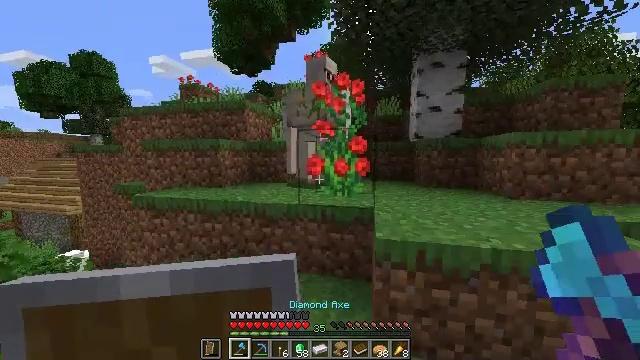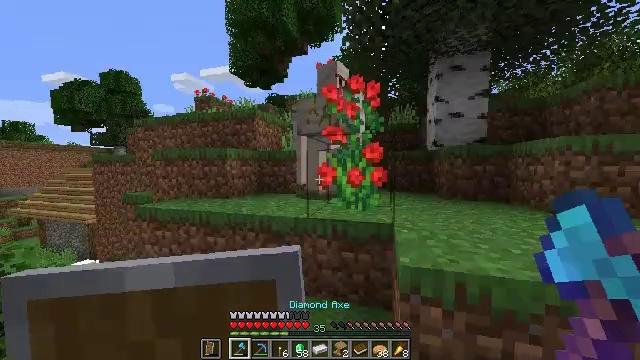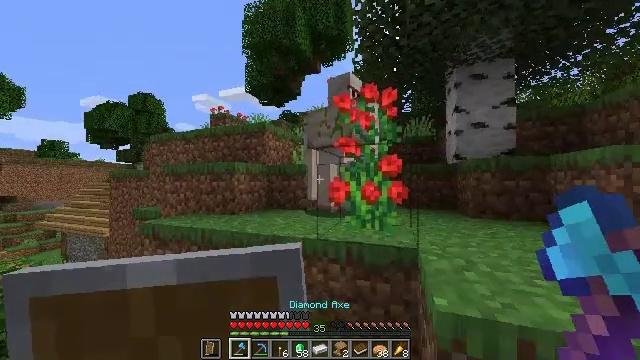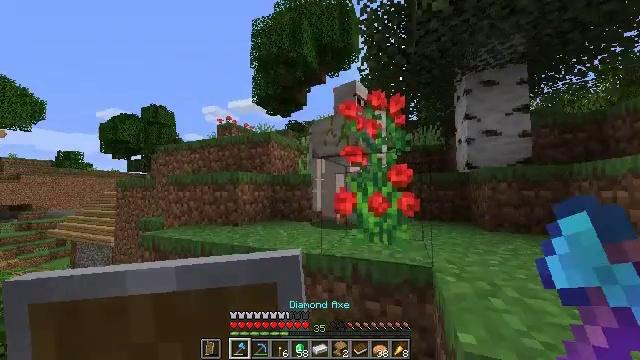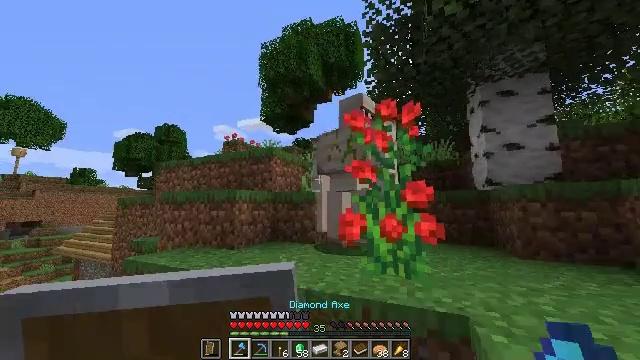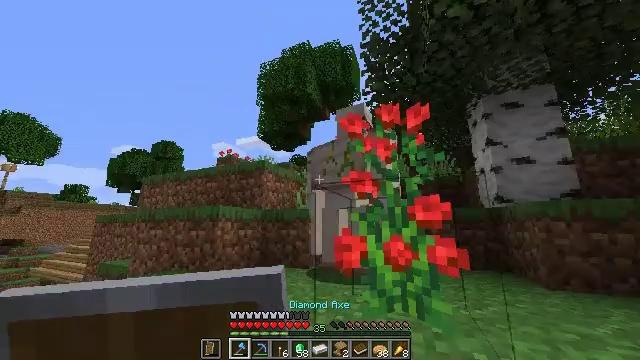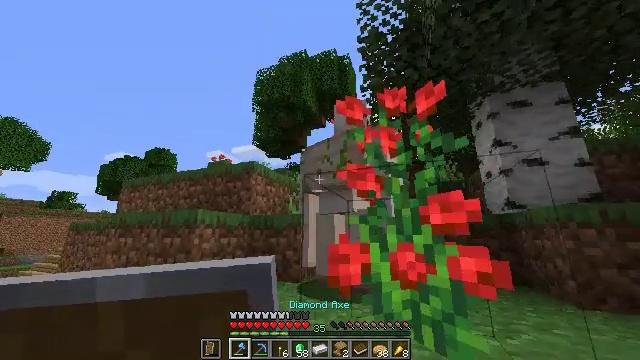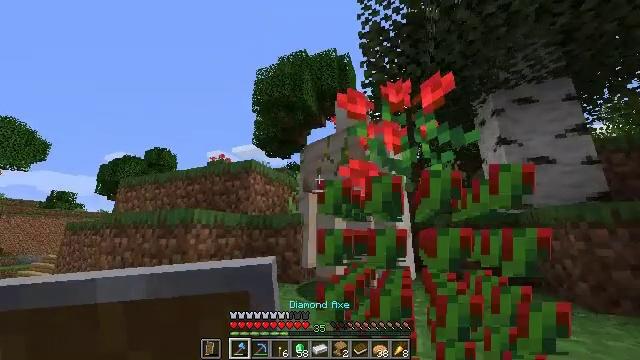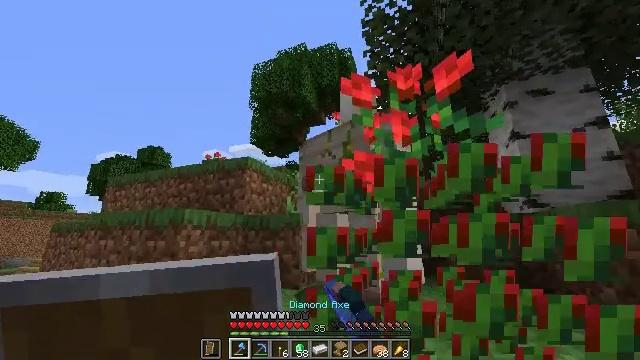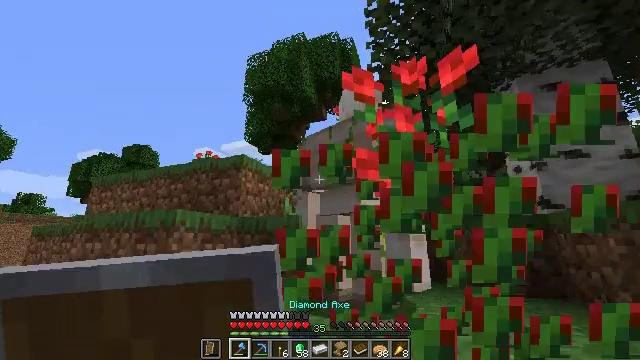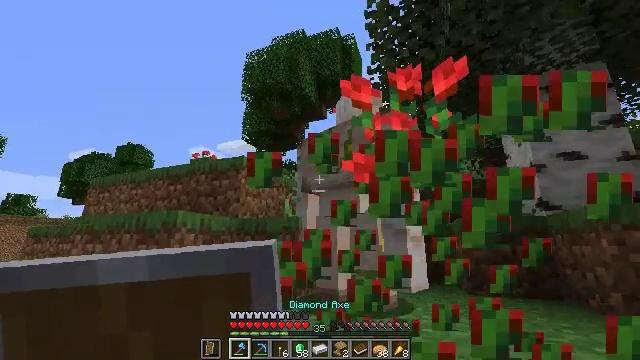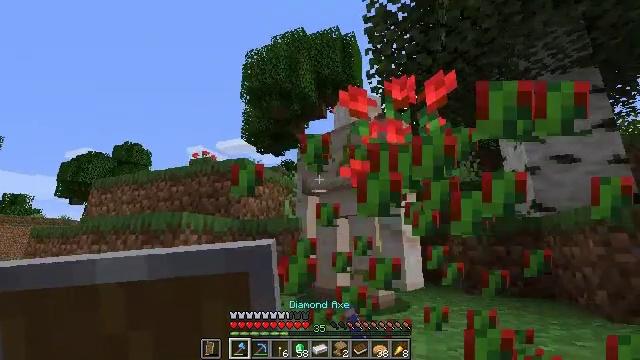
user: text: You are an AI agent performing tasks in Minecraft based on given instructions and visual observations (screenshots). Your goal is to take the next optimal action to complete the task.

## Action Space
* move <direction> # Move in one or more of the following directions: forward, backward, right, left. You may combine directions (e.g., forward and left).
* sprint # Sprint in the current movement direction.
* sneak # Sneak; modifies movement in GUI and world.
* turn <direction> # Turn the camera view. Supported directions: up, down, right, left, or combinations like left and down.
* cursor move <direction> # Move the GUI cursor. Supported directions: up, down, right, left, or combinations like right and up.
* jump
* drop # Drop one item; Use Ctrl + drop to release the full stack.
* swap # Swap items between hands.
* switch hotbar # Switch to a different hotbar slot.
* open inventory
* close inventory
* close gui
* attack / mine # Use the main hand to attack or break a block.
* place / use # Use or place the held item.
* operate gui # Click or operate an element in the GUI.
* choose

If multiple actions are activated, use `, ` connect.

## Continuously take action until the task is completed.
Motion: motion action
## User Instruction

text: Mine the rose bush in the garden.
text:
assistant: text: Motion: move forward, turn left and up
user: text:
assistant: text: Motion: move forward, turn left and up
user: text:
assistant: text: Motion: move forward, turn left and up
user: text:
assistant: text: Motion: move forward, turn left and up
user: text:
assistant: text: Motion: move forward, turn up
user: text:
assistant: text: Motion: move forward, turn right and up
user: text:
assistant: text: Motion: attack / mine
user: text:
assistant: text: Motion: move back, attack / mine
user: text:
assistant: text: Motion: move back, attack / mine
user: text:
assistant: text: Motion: move back
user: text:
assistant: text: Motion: move back
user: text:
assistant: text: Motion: no_op